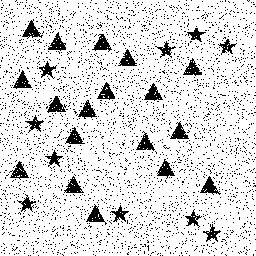
Squares: 0
Triangles: 18
Stars: 10
Total shapes: 28